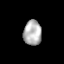
Tissue: lung
Cell type: T cells
Senescence score: 0.142
Nuclear area (px): 435
Mean DAPI intensity: 181.671